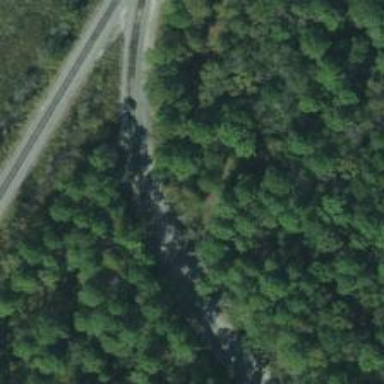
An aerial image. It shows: Rail spur service.